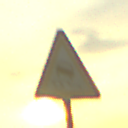
Verkehrszeichen: SchleuderOderRutschgefahr
Umgebung: Outdoor, Nature
Tageszeit: SunriseSunset
Wetter: PartlyCloudy
Licht: Natural
Jahreszeit: NotSpecified
Kontrast: MediumContrast